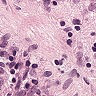
Metastatic tissue present: yes